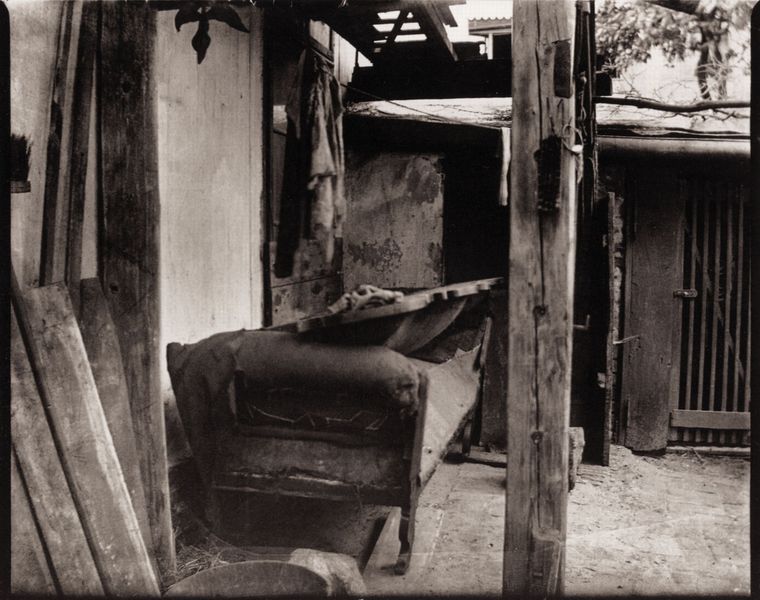
Titel: Gerümpel hinterm Haus der Eltern in Rummelsburg
Künstler: Heinrich Zille
Schlagwörter: baum, blätter, schatten, weiß, sitzen, äste, braun, grau, holz, licht, schwarz, stroh, tür, dach, gebäude, haus, schloss, schnee, tuch, alt, wand, architektur, arm, möbel, erde, gatter, gitter, hütte, boden, sessel, blatt, schuppen, vorbau, chaos, garten, stilleben, beine, sofa, schlafen, ansicht, leine, heu, verlassen, mauer, tag, bauernhof, hof, latten, türe, winter, amerika, leiter, polster, bett, balken, bohlen, besen, bretter, couch, nagel, tor, pfosten, foto, fotografie, photographie, hinterhof, innenhof, stütze, lumpen, scheune, brett, schwarz-weiss, photo, liege, maserung, elend, stall, ständer, bottich, käfig, armut, fotographie, schlagen, wohnen, laube, spinnen, verschlag, gebälk, lager, holztür, gartenhaus, abfall, gerümpel, müll, riegel, spinnennetz, spinnweben, kanapee, coach, sozialrealismus, sperrmüll, verkommen, klamotten, hilz, spinnenwebe, baklen, verlassem, spinnenfäden